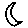
Label: moon